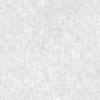
Label: no_change